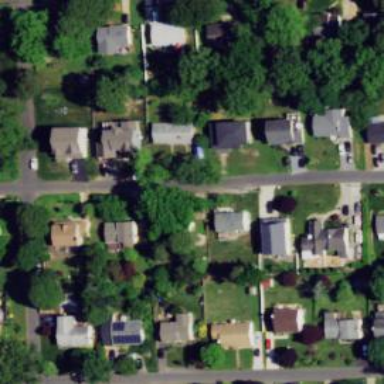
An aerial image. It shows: Neighborhood.